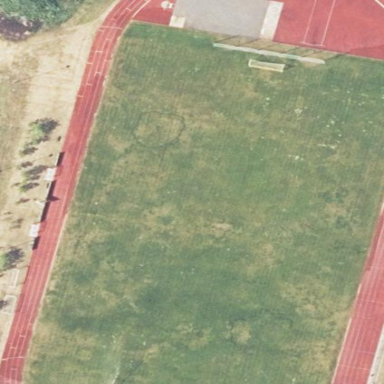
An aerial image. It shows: Stadium for leisure activities on land.